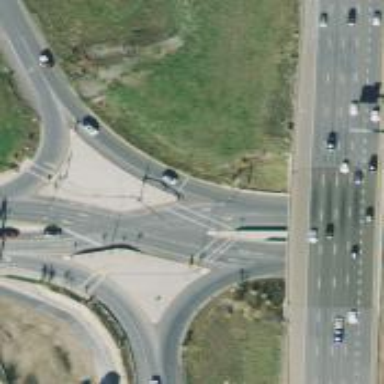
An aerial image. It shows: Motorway link with Diverging Diamond Interchange (DDI) junction.